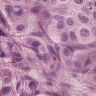
Metastatic tissue present: yes